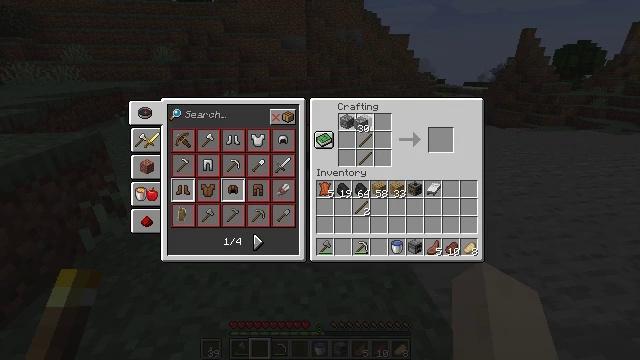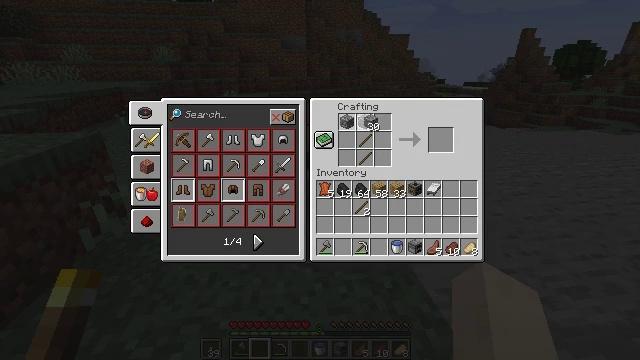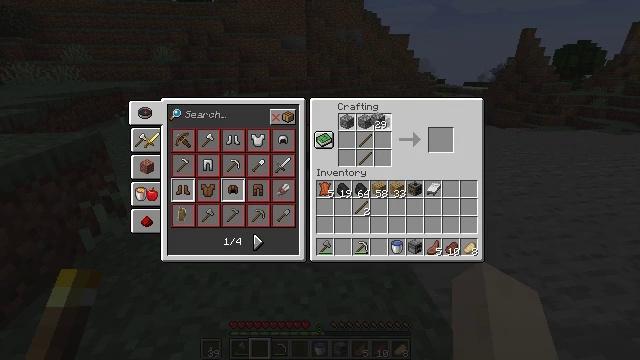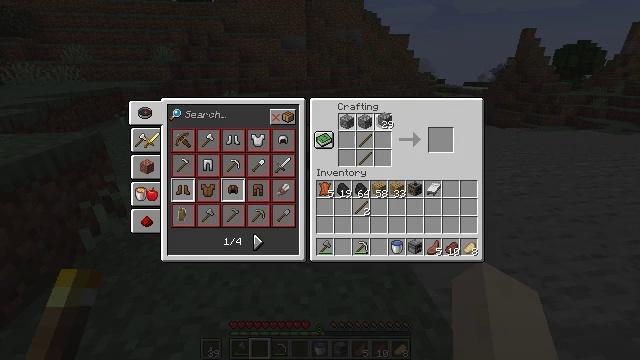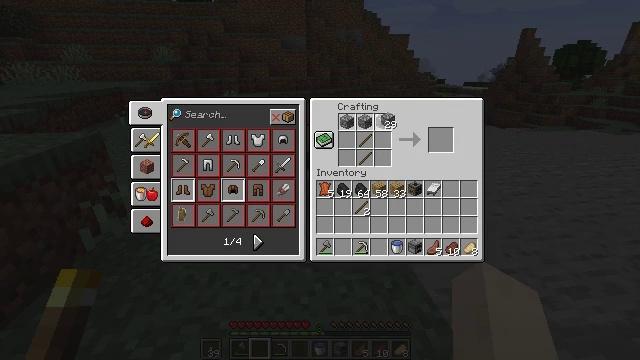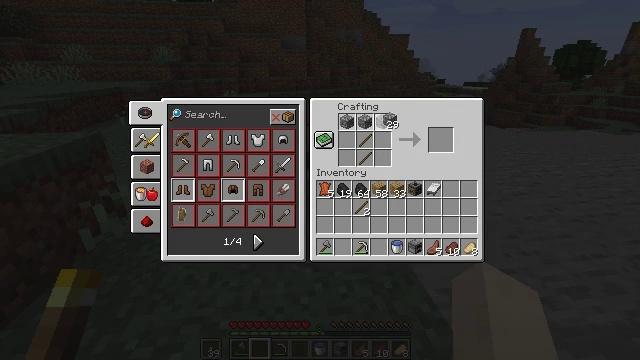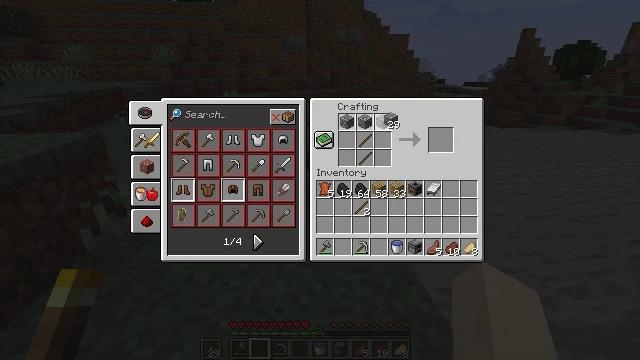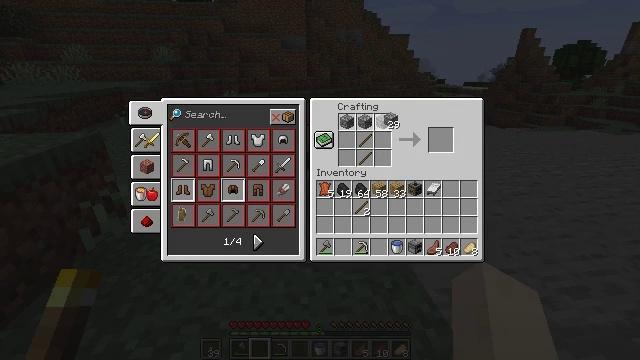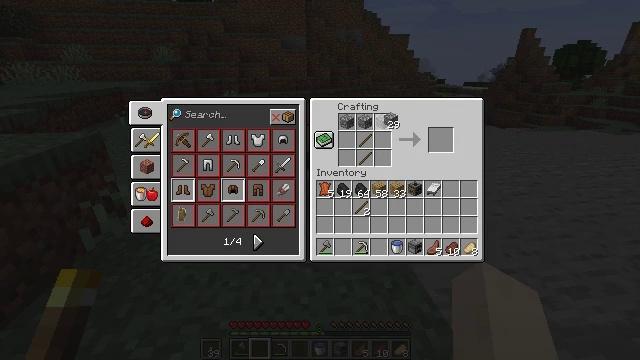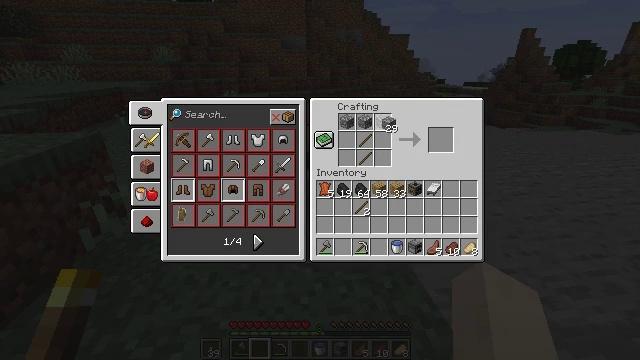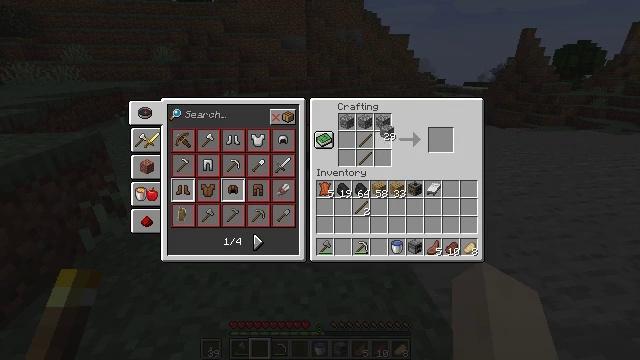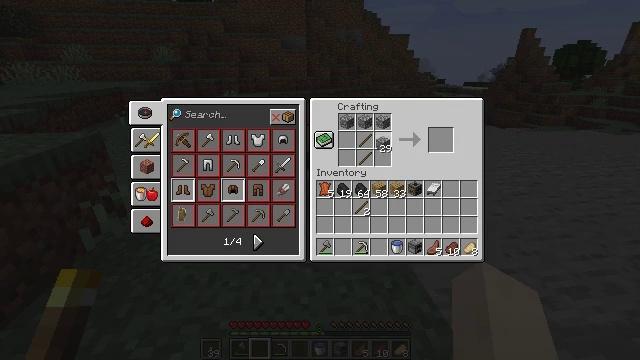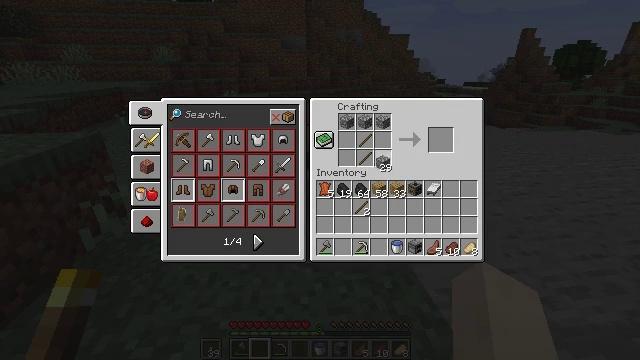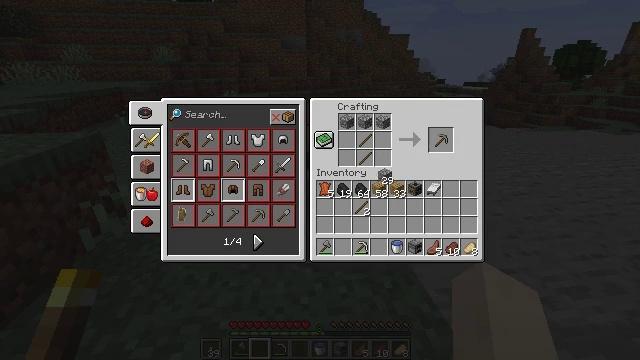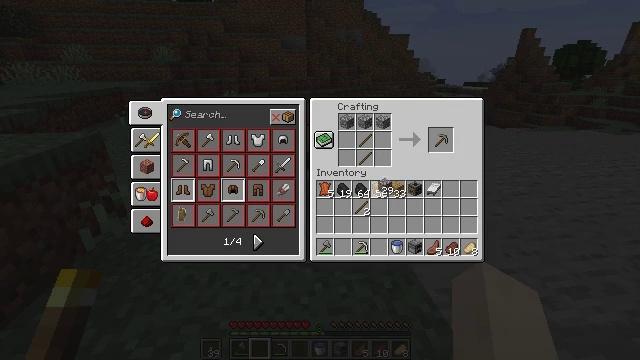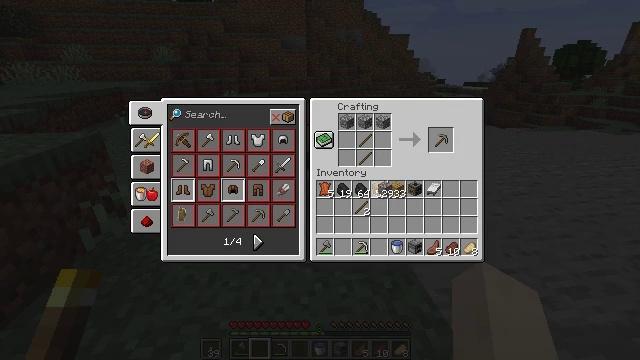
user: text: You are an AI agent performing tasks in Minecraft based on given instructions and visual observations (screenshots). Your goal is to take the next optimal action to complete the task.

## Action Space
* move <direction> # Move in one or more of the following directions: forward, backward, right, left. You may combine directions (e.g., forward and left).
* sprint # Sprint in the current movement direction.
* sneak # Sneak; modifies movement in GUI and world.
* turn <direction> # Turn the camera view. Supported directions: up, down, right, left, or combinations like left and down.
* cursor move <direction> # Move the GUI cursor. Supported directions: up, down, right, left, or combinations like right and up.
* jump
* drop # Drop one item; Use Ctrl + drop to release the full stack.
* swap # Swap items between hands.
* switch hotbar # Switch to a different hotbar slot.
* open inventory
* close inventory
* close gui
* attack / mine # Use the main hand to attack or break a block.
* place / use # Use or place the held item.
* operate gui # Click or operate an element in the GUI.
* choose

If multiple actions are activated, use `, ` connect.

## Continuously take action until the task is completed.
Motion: motion action
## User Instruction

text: Interact with the crafting table to create a stone pickaxe.
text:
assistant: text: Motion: cursor move right, choose
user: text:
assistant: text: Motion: choose
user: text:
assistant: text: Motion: cursor move right, choose
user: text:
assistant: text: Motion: choose
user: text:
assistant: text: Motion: choose
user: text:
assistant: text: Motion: choose
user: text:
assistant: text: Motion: choose
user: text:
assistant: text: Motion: no_op
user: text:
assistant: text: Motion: no_op
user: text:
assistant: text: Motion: cursor move down
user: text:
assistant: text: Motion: cursor move down
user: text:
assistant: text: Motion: cursor move down
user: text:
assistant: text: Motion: cursor move down
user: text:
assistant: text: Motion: cursor move down
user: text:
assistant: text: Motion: no_op
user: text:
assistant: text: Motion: no_op
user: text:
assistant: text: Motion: no_op
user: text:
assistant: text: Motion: no_op
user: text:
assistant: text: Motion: no_op
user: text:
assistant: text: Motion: no_op
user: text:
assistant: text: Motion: no_op
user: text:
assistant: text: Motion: operate gui
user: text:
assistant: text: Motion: operate gui
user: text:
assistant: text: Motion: operate gui
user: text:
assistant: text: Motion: no_op
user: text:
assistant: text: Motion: no_op
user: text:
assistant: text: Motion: cursor move right and up
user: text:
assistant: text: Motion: cursor move right and up
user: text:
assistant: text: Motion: cursor move right and up
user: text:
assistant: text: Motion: cursor move up